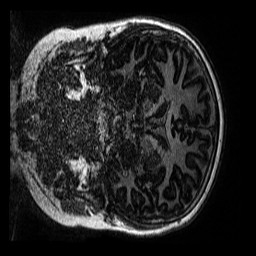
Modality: MP2RAGE
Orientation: coronal
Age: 13
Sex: male
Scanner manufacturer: siemens
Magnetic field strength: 3 T
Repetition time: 4 s
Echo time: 0.00299 s